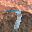
Label: 7